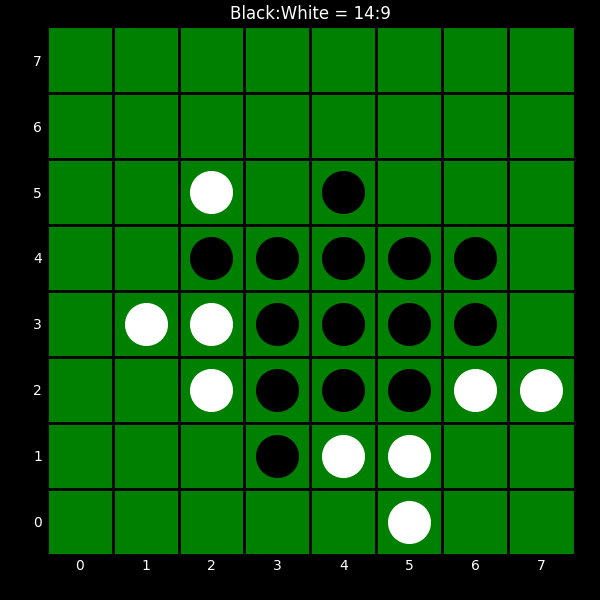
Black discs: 14
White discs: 9